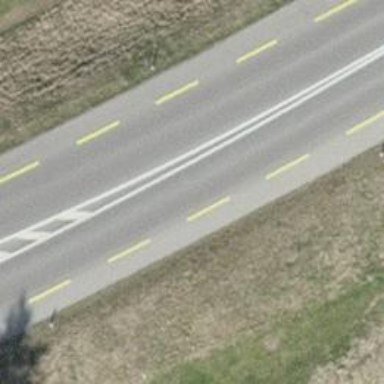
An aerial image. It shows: Primary highway with designated cycle lane.